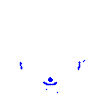
Particle: electron